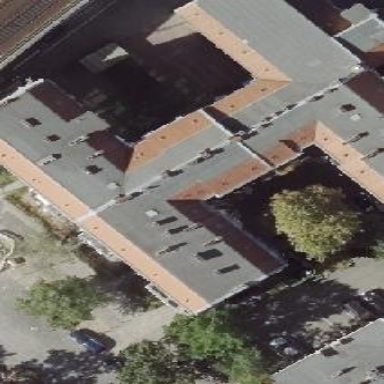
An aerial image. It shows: Building with apartments featuring unique double saltbox roof shape.